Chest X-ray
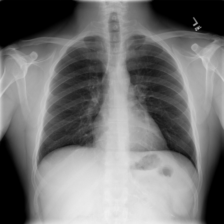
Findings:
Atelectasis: negative
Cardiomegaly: negative
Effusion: negative
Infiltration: negative
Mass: negative
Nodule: negative
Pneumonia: negative
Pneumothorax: negative
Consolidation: negative
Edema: negative
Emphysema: negative
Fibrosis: negative
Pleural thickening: negative
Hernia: negative